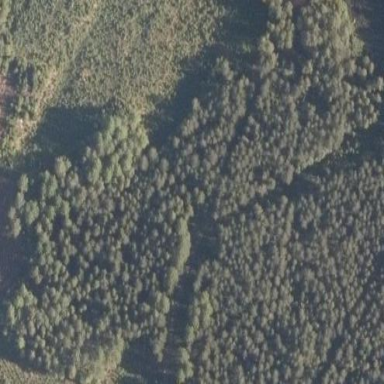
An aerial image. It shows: Beautiful woodland area.